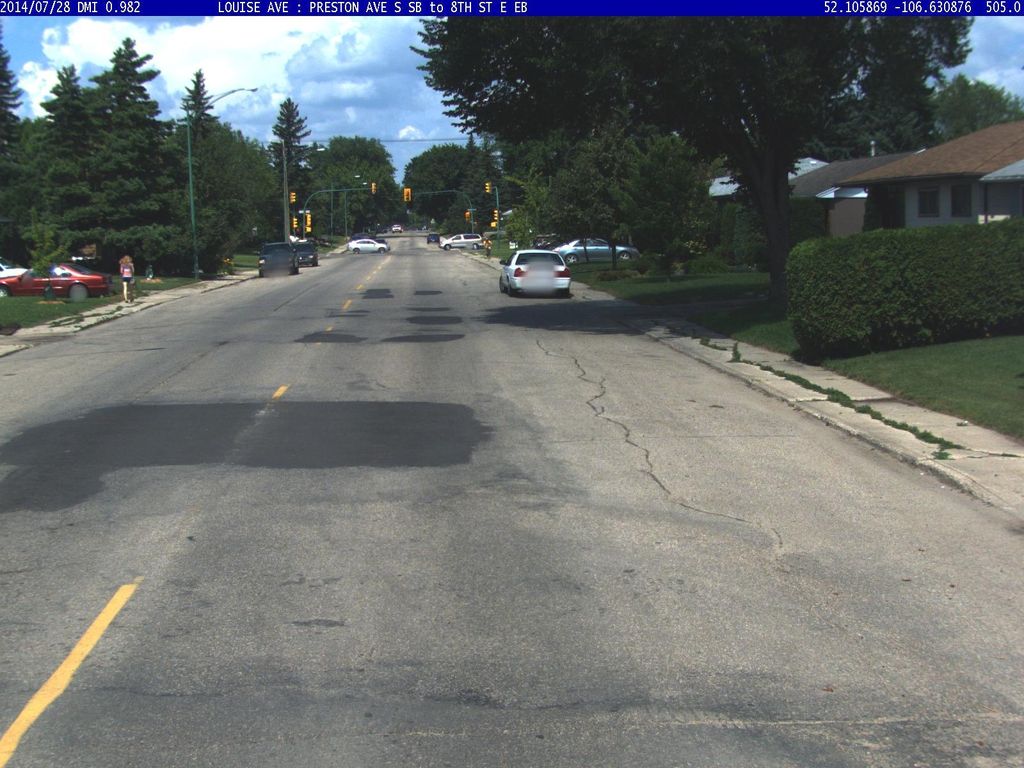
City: saskatoon